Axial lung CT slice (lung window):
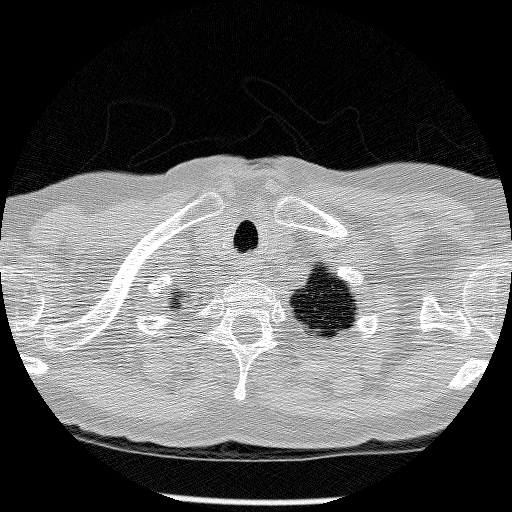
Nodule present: no